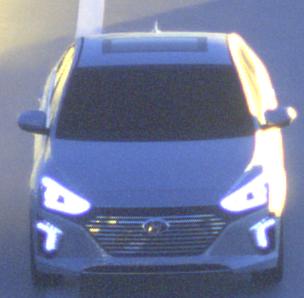
Make: Hyundai
Model: IONIQ Hybrid
Detailed model: IONIQ (AE) Hybrid
Model produced from: 2016/10
Model produced until: 2018/08
Doors: 5
Color: white
Road condition: dry road
Daytime: sunrise or sunset
Contrast: high contrast